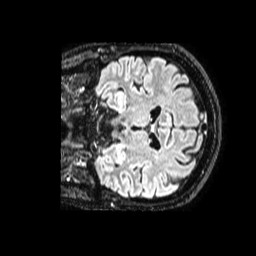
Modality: FLAIR
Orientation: coronal
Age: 62
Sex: male
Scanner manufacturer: philips
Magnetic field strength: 1.5 T
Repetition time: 4.8 s
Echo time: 0.3303 s